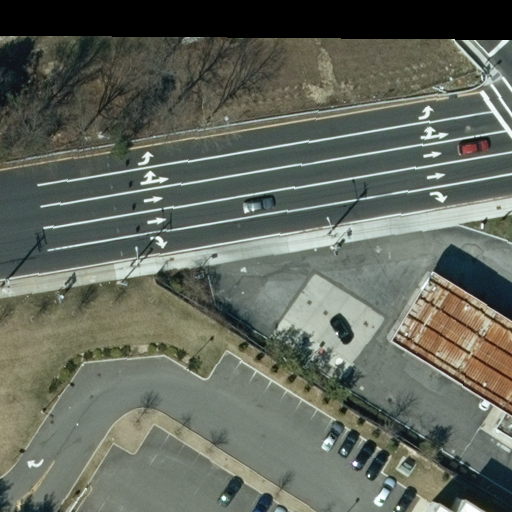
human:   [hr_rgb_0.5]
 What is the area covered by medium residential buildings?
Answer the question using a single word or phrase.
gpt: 0m2

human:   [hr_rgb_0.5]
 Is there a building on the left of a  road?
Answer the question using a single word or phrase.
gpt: no

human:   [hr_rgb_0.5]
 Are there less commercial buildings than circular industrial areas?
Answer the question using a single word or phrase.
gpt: no

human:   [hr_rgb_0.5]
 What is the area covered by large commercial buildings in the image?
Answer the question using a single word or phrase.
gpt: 0m2

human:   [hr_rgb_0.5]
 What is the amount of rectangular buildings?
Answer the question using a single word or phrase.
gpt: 1

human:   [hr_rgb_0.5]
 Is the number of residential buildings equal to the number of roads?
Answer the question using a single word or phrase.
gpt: no

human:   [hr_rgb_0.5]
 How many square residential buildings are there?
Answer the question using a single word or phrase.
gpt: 0

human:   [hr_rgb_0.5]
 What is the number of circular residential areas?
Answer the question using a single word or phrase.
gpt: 0

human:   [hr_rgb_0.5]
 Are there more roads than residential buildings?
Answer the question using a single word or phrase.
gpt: yes

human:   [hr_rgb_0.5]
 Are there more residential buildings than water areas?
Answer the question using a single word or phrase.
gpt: no

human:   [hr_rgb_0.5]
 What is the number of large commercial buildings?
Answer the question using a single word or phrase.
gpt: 0

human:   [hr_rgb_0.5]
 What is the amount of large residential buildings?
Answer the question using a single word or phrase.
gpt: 0

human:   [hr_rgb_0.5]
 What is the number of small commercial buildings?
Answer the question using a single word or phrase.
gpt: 0

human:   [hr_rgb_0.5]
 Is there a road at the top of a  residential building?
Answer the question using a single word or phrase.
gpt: no

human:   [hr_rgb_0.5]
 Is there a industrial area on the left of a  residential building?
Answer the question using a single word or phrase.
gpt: no

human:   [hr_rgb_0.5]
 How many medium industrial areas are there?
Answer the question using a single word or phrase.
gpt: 0

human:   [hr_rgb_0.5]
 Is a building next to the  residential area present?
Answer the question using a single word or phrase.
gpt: yes

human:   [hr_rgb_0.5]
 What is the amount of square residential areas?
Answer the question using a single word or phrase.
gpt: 0

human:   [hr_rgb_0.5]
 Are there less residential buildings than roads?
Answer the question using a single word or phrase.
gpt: yes

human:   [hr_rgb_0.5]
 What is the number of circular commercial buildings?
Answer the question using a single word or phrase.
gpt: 0

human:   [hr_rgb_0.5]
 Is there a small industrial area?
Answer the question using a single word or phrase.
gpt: no

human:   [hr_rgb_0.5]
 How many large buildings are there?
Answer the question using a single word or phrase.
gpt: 0

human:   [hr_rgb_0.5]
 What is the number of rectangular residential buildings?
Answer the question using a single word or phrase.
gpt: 0

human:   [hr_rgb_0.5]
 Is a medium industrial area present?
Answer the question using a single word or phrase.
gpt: no

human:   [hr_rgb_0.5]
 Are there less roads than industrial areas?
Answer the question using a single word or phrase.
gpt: no

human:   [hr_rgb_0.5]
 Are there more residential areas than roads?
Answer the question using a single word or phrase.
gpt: no

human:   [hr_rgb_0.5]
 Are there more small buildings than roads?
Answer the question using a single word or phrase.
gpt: no

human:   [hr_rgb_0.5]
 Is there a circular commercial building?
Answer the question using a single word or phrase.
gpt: no

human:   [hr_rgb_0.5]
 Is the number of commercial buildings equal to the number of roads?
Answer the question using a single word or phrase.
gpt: no

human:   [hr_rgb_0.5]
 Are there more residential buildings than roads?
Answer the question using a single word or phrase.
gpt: no

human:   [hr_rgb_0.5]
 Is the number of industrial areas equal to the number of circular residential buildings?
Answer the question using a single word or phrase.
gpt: no

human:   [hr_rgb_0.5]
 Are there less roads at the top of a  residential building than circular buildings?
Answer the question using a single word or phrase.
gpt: no

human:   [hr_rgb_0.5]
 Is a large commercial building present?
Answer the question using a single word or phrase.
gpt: no

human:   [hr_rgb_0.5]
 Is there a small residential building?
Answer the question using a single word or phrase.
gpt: no

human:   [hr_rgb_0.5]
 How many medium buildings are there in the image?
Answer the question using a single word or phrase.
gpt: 1

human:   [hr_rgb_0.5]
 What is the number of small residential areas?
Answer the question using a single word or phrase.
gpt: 0